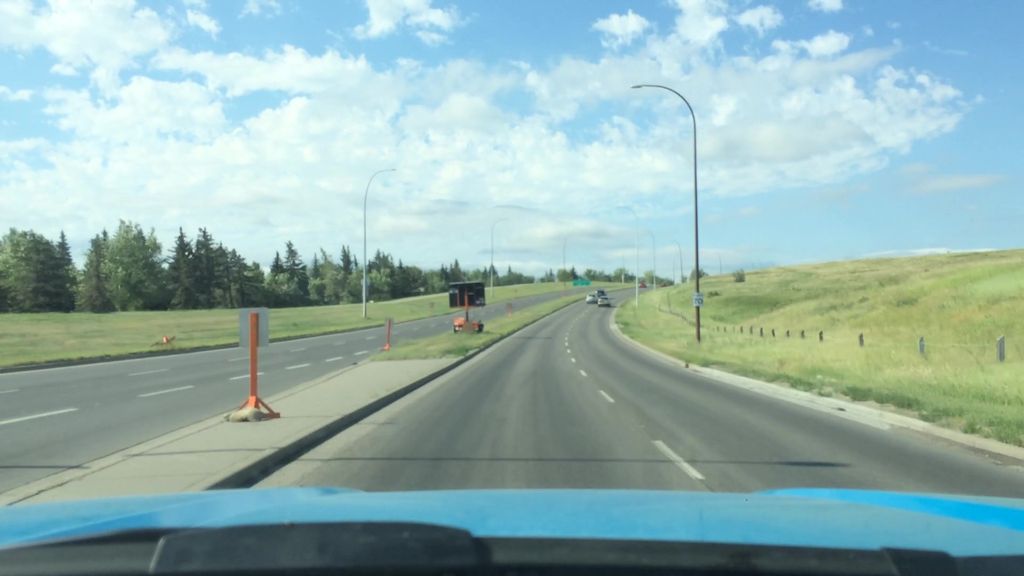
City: calgary